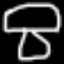
Label: mushroom